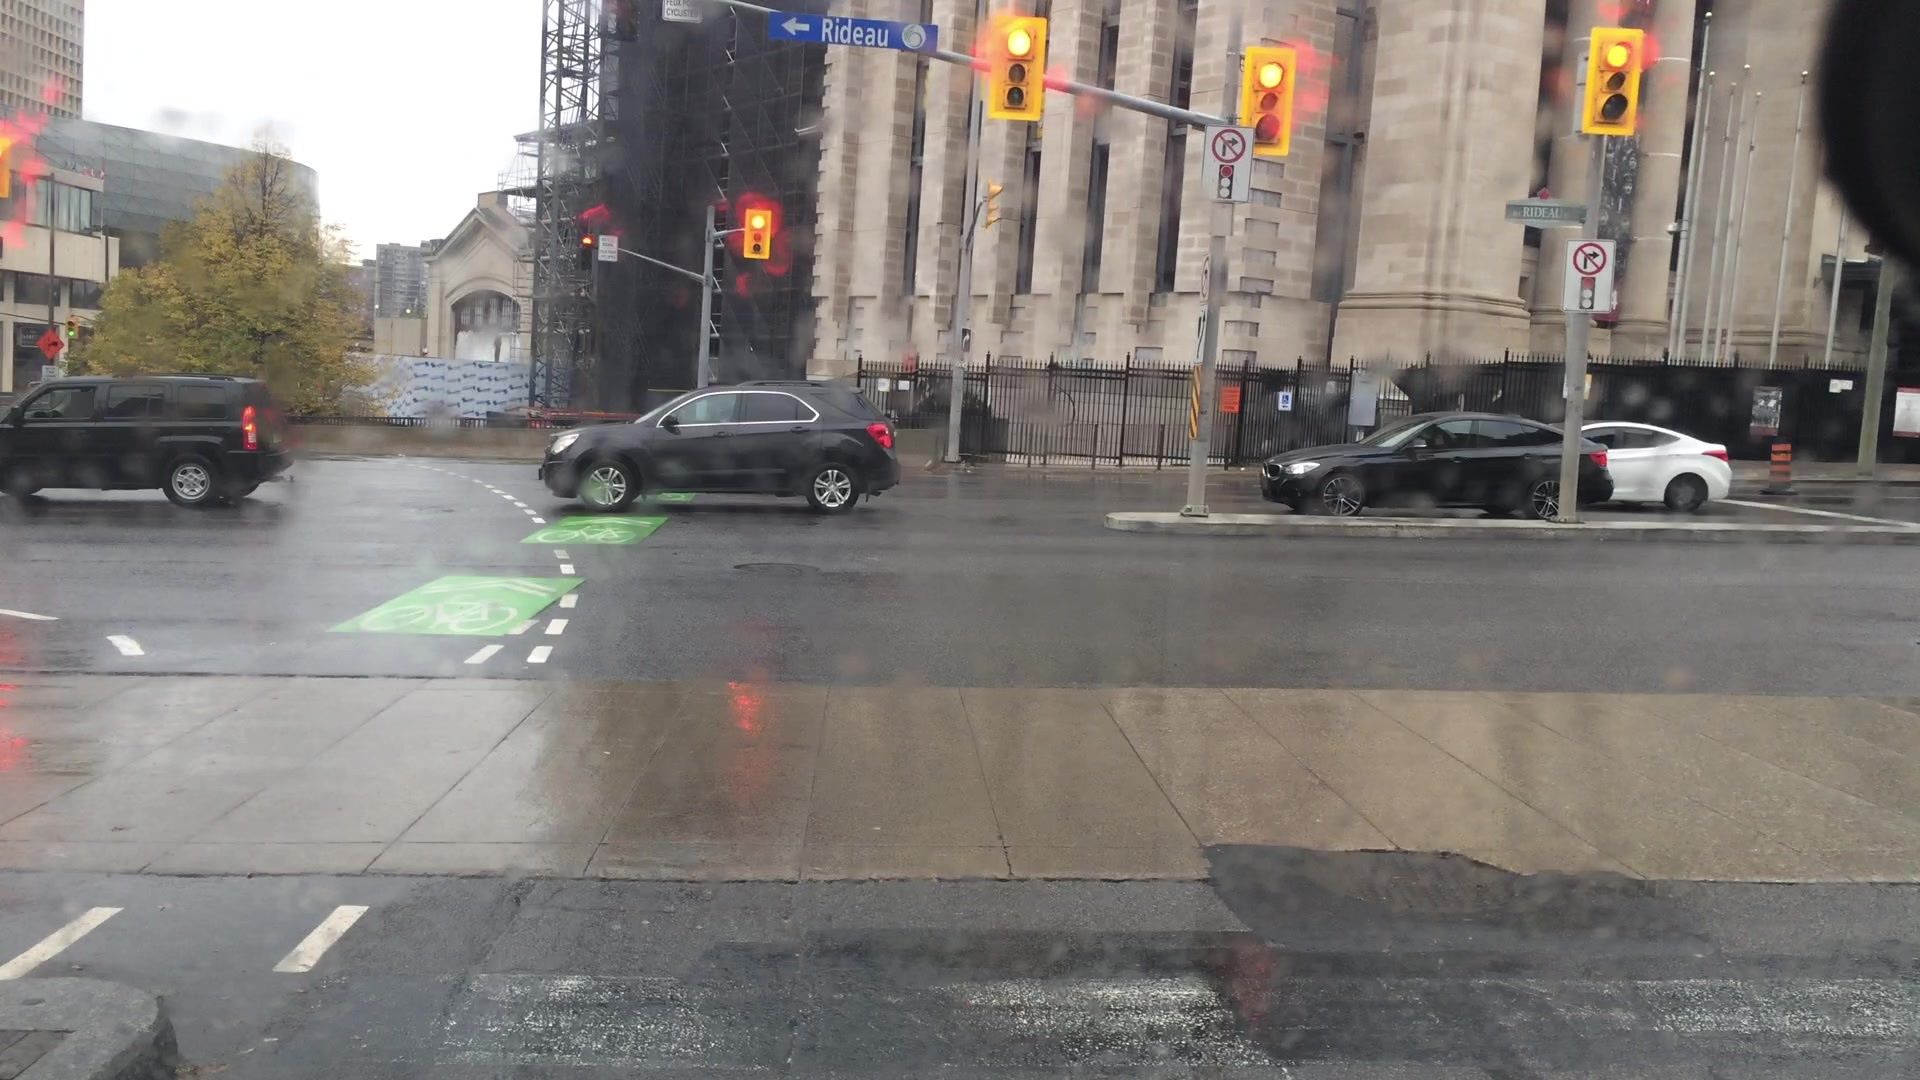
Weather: rainy
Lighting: day
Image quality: slightly poor
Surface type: driving surface
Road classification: secondary
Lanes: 3
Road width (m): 2.5
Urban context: urban centre
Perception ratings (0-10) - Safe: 3.5, Lively: 7.8, Beautiful: 4.53, Boring: 0.92, Depressing: 1.97, Wealthy: 5.35